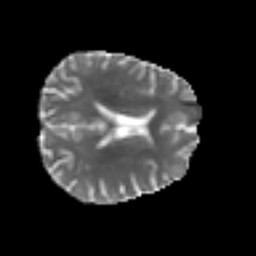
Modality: MD
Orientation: axial
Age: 34
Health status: ill
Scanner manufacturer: philips
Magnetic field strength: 3 T
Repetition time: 9 s
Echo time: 0.127 s